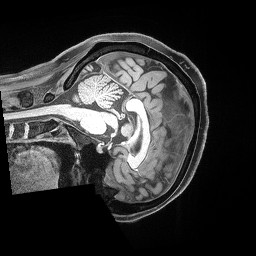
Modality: T1w
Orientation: sagittal
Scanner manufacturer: siemens
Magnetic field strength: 3 T
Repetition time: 2.53 s
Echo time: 0.00169 s